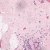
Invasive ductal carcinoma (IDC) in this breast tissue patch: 0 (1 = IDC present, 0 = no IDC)